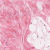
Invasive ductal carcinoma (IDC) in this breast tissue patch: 0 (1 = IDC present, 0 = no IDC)